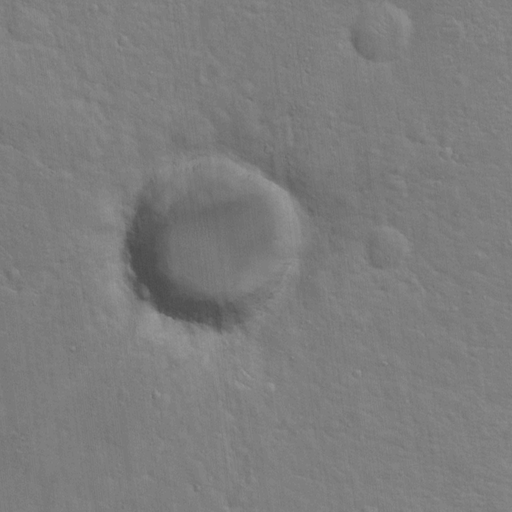
Classes present: Background